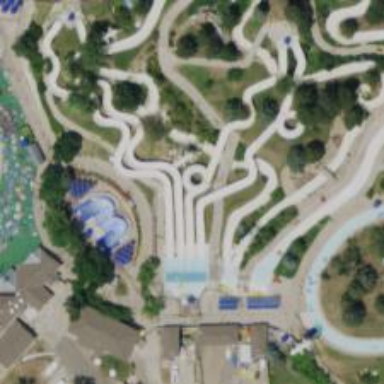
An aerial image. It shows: Water slide attraction.